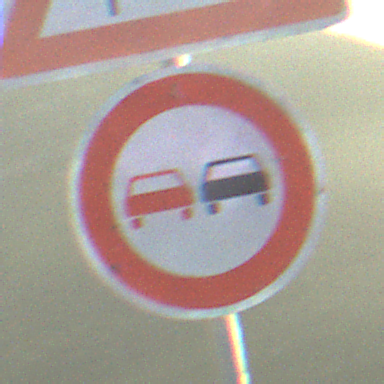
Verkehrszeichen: Ueberholverbot
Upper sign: SeitenwindVonLinks
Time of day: SunriseSunset
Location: Outdoor (Nature)
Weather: PartlyCloudy
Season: Summer
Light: Natural